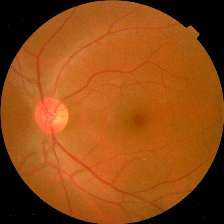
Diabetic retinopathy grade: No DR